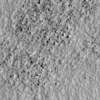
Label: not_dusty